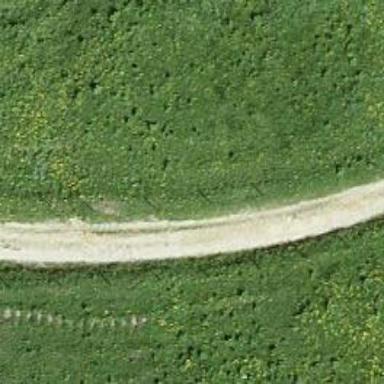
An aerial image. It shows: Rocky track.